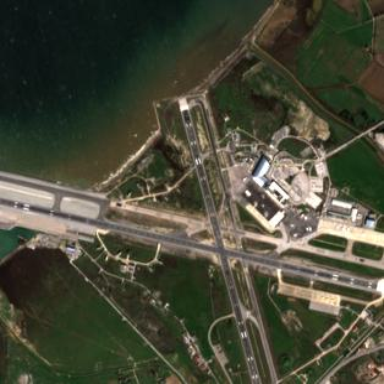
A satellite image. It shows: International aerodrome that serves both military and public aircraft.